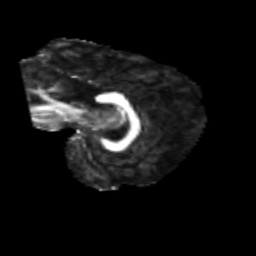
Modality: FA
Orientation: sagittal
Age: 38
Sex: female
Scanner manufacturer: siemens
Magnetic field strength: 3 T
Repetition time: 1.8 s
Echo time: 0.07 s